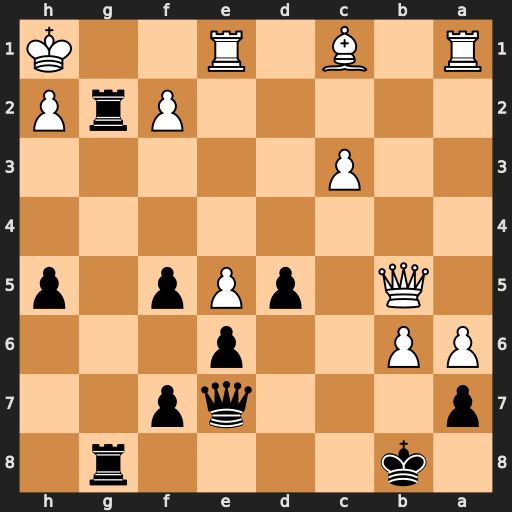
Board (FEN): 1k4r1/p3qp2/PP2p3/1Q1pPp1p/8/2P5/5PrP/R1B1R2K
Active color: b
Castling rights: -
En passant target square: -
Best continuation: Rxh2+ Kxh2 Qh4#